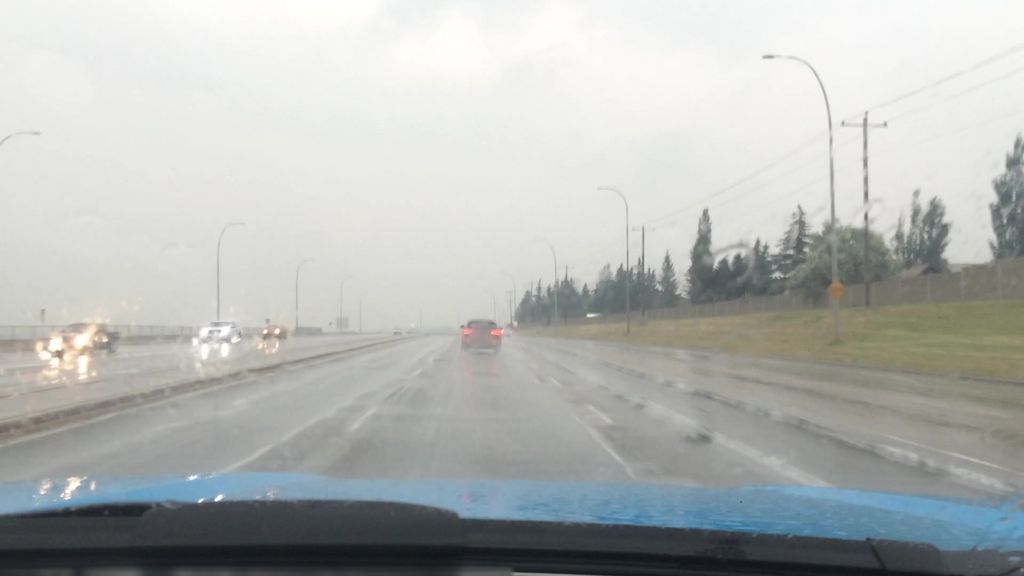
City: calgary